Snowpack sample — Loveland Pass, Silver Plume, Colorado, USA (2/11/26, 12:00 PM MST)
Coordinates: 39.663, -105.886
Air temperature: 35 °F
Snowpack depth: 82 cm
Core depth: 20 cm
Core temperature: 17.6 °F
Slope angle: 13°, slope face: 12°
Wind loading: high
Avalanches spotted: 1
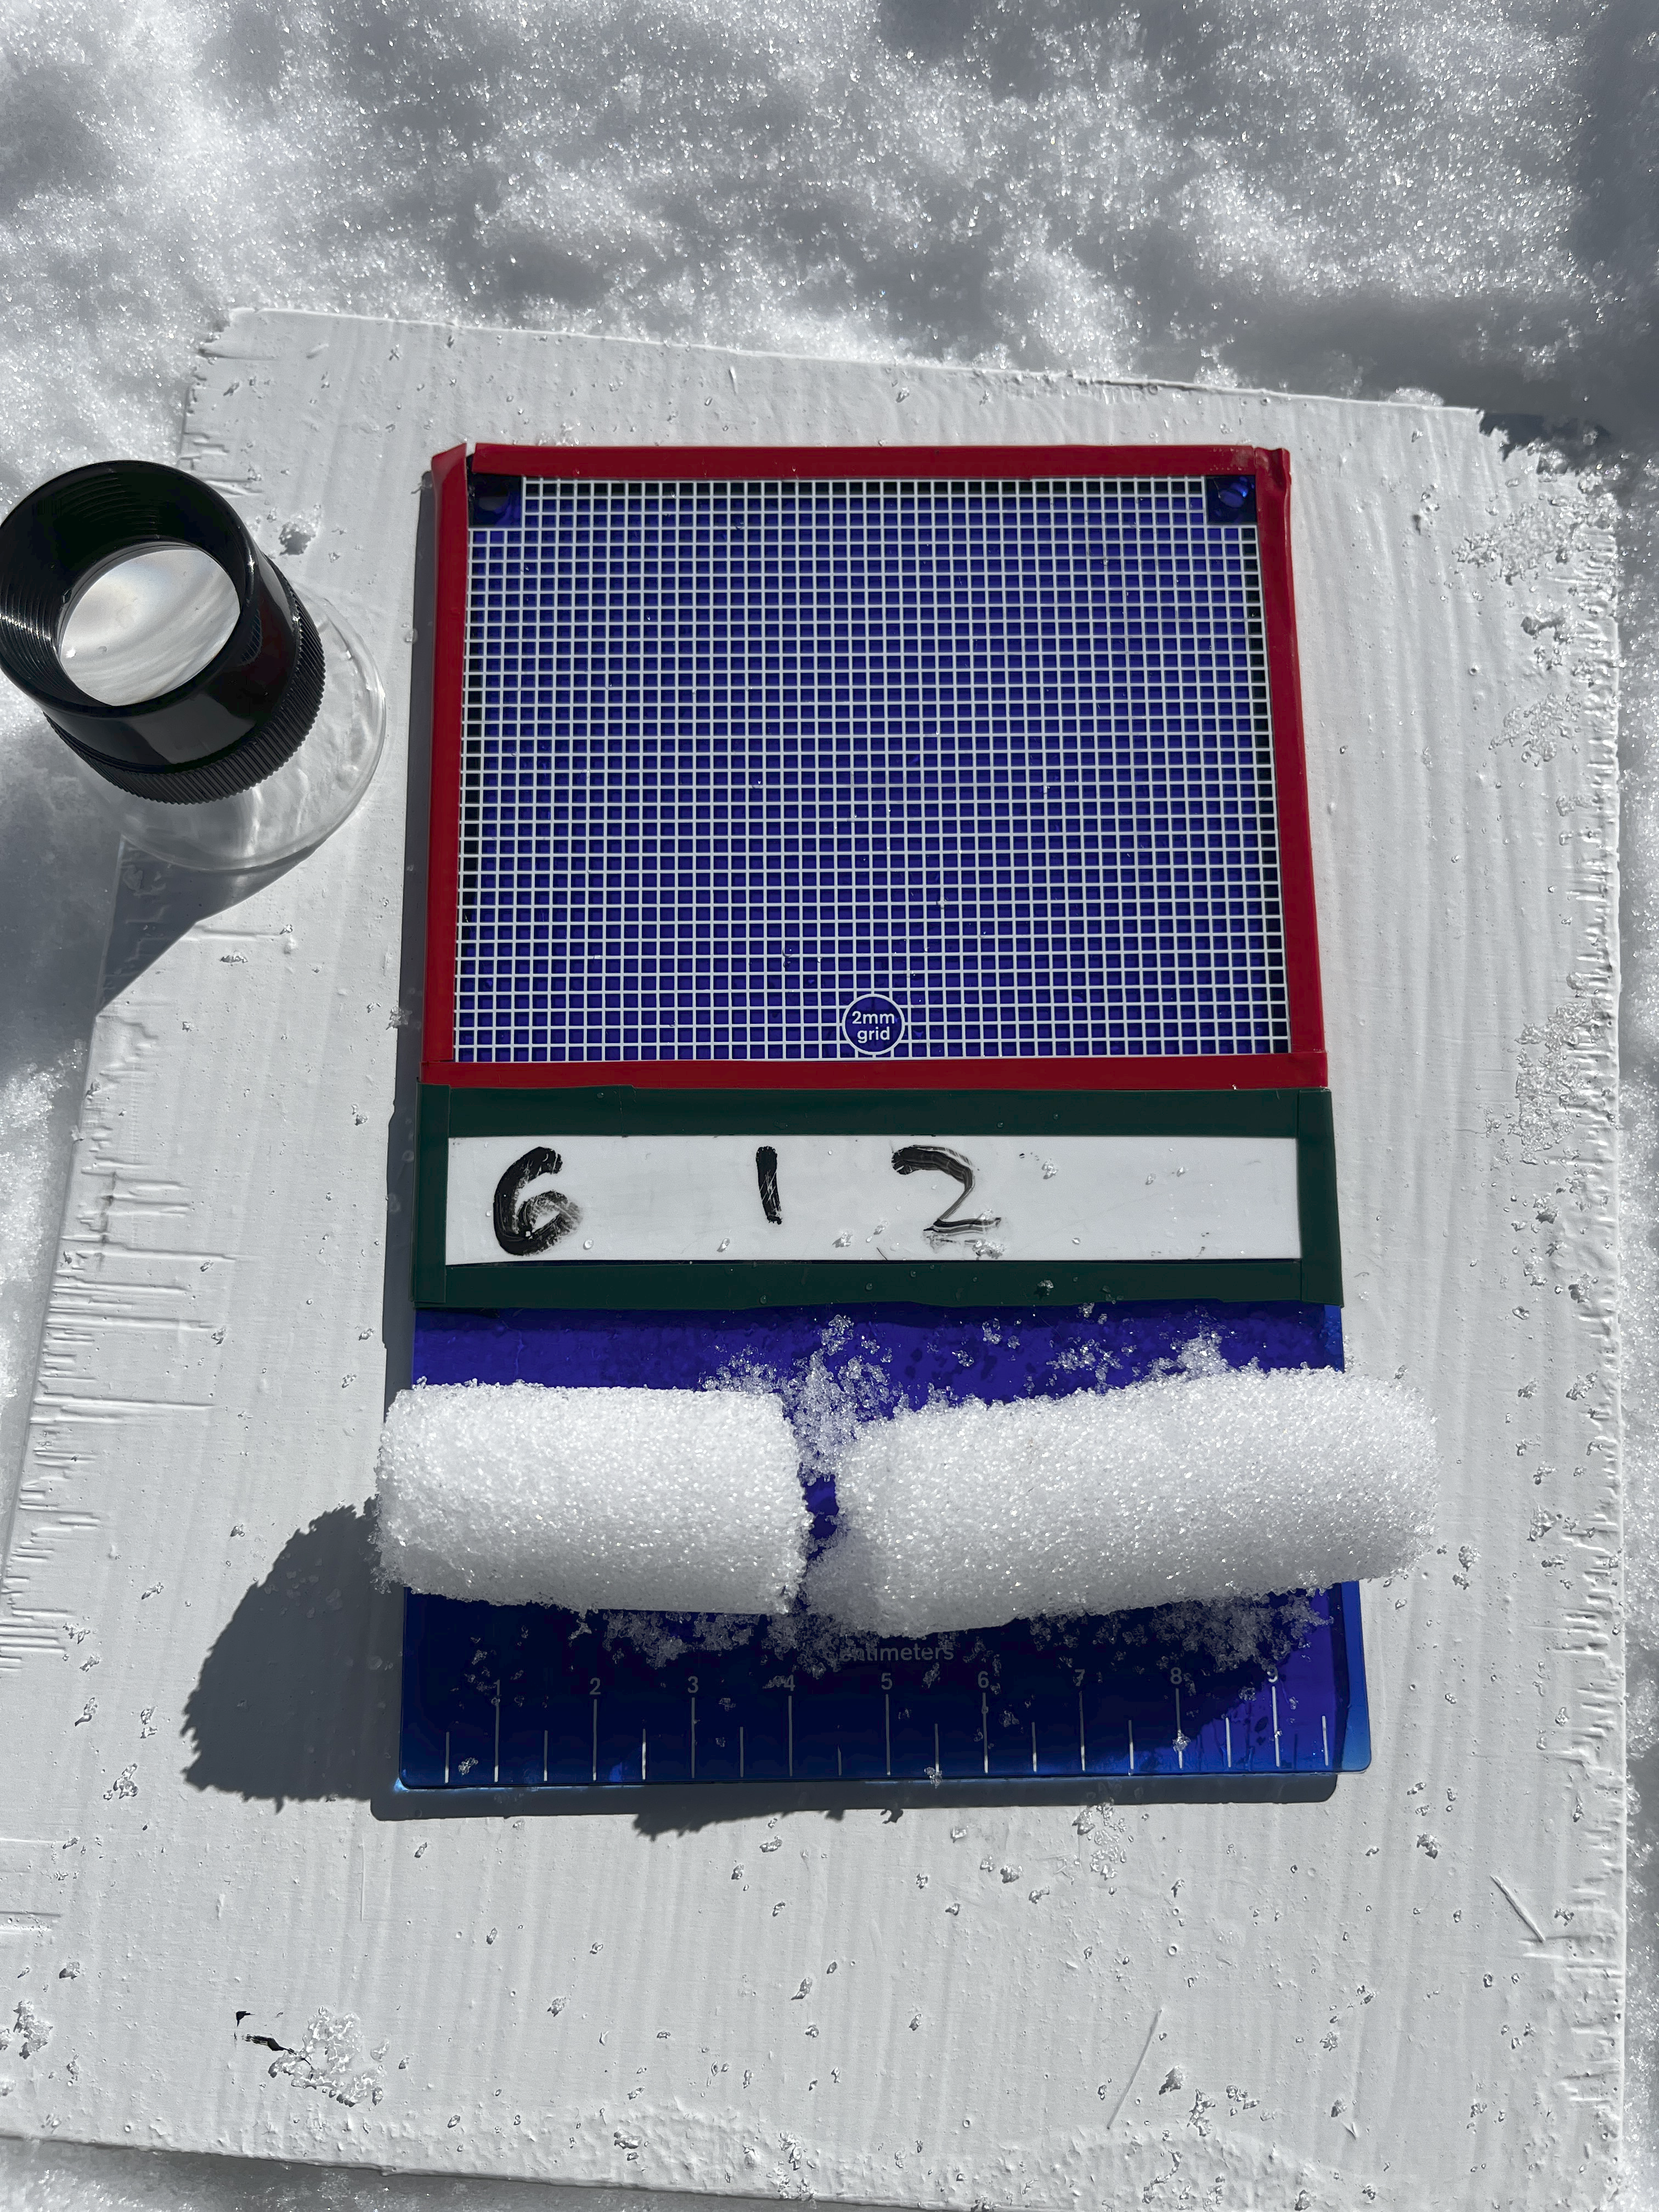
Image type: crystal_card
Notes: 1 small avalanche spotted on the north side of the bowl, lots of wind loading